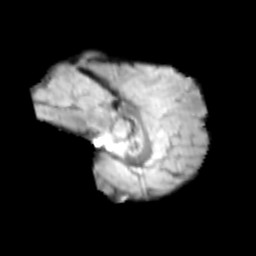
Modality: T2w
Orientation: sagittal
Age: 13
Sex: male
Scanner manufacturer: siemens
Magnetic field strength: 3 T
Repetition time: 3.8 s
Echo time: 0.07 s